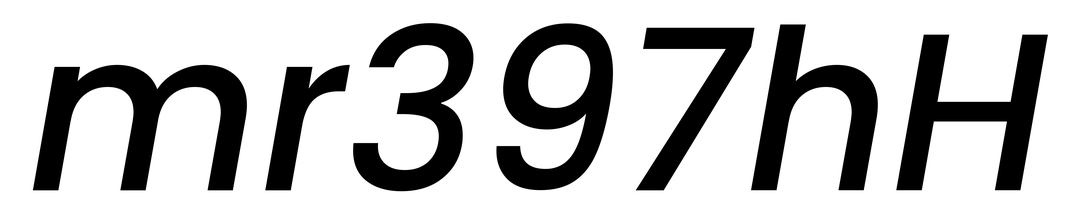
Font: Poppins-MediumItalic